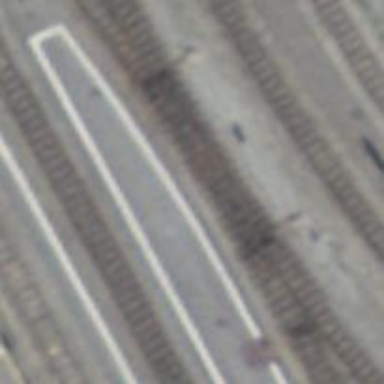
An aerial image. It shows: Railway switch.